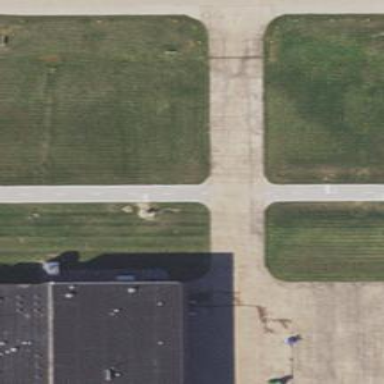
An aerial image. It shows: View of taxiway at the airport.